Question: I am trying the lib for the first time and it looks like nested states aren't working as expected.
The states:
1. The home state display content in 3 ui-views (top, left and content)
2. The home.splash state must display the same ui-views and a new one (modal). Hopefully the inherited ui-views shouldn't update the DOM as they are already loaded...
Right now, I see the URL changing and here is my console:

Here is the jsfiddle link:
<URL>
And here is the code:
'''
'use strict';
angular.module('myApp', ['ui.router'])
.config(['$stateProvider', '$urlRouterProvider', function ($stateProvider, $urlRouterProvider) {
$urlRouterProvider.otherwise('/home');
$stateProvider
.state('home', {
url: '/home',
views: {
top : { templateUrl: 'views/ui/top.html' },
left : { templateUrl: 'views/ui/left.html' },
content : { templateUrl: 'views/ui/content.html' }
}
})
.state('home.splash', {
url : '/splash',
views: {
/*top : { templateUrl: 'views/ui/top.html' },
left : { templateUrl: 'views/ui/left.html' },
content : { templateUrl: 'views/ui/content.html' },*/
modal : { templateUrl: 'views/modals/splash.html' }
}
});
}]);
<div ng-app="myApp">
<!-- Views -->
<div ui-view="top"></div>
<div ui-view="left"></div>
<div ui-view="content"></div>
<div ui-view="modal"></div>
<!-- Links -->
<a ui-sref="home.splash">Splash</a>
<a ui-sref="home">Home</a>
<!-- Templates -->
<script type="text/ng-template" id="views/ui/top.html">
<div>top.html</div>
</script>
<script type="text/ng-template" id="views/ui/left.html">
<div>left.html</div>
</script>
<script type="text/ng-template" id="views/ui/content.html">
<div>content.html</div>
</script>
<script type="text/ng-template" id="views/modals/splash.html">
<div>splash.html</div>
</script>
</div>
'''
Thank you very much! I will award a bounty for the answer.
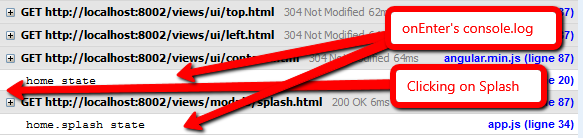
Answer: You're almost there, but you need to target the named view in the root state using .
Change this:
'''
modal : { templateUrl: 'views/modals/splash.html' }
'''
to this:
'''
'modal@' : { templateUrl: 'views/modals/splash.html' }
'''
What you're doing is saying target the named view ''modal'' at the state '""' (the empty string maps to the root state)
here's an updated fiddle: <URL>
---
Read this page once or twice: <URL>
# View Names - Relative vs. Absolute Names
> Behind the scenes, every view gets assigned an absolute name that follows a scheme of viewname@statename, where viewname is the name used in the view directive and state name is the state's absolute name, e.g. contact.item. You can also choose to write your view names in the absolute syntax.
'''
.state('report',{
views: {
'filters@': { },
'tabledata@': { },
'graph@': { }
}
})
'''
> Notice that the view names are now specified as absolute names, as opposed to the relative name. It is targeting the 'filters', 'tabledata', and 'graph' views located in the root unnamed template. Since it's unnamed, there is nothing following the '@'. The root unnamed template is your index.html.